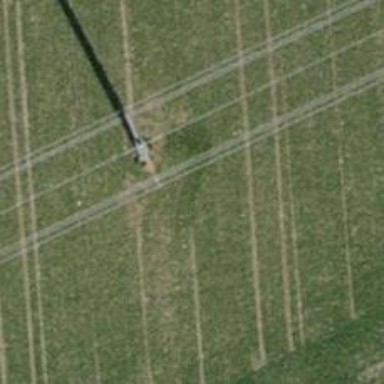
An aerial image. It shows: Pipeline marker.